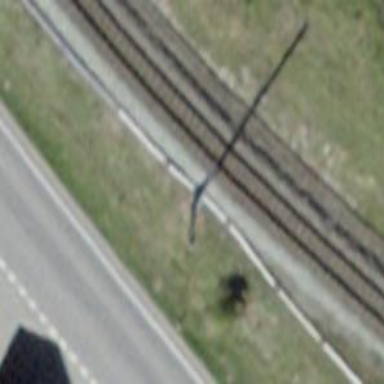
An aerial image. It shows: Narrow-gauge railway track with one electrified contact line.